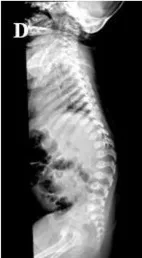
(D) Spine X-ray: the spine showed slight kyphosis at the junction of the thoracolumbar segment, had short anterior and posterior diameters of some thoracolumbar vertebra, and there was anterior breakage of the vertebral body.
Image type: radiology (x_ray)